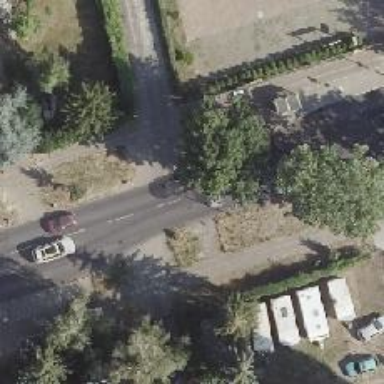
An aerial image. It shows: Footway along the road.